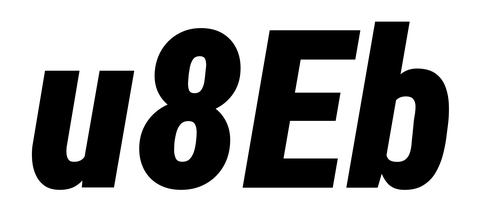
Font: Roboto-Italic_Condensed_Black_Italic